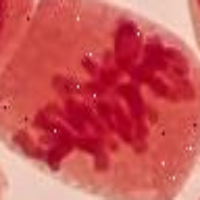
Label: metaphase